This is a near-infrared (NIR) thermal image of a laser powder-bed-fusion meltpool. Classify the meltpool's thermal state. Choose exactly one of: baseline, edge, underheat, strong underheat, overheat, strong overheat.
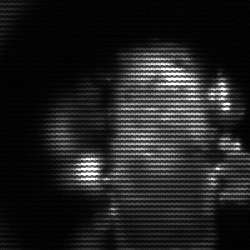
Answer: strong underheat